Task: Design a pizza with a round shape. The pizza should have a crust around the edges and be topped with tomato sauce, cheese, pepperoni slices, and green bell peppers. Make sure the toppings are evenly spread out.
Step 247:
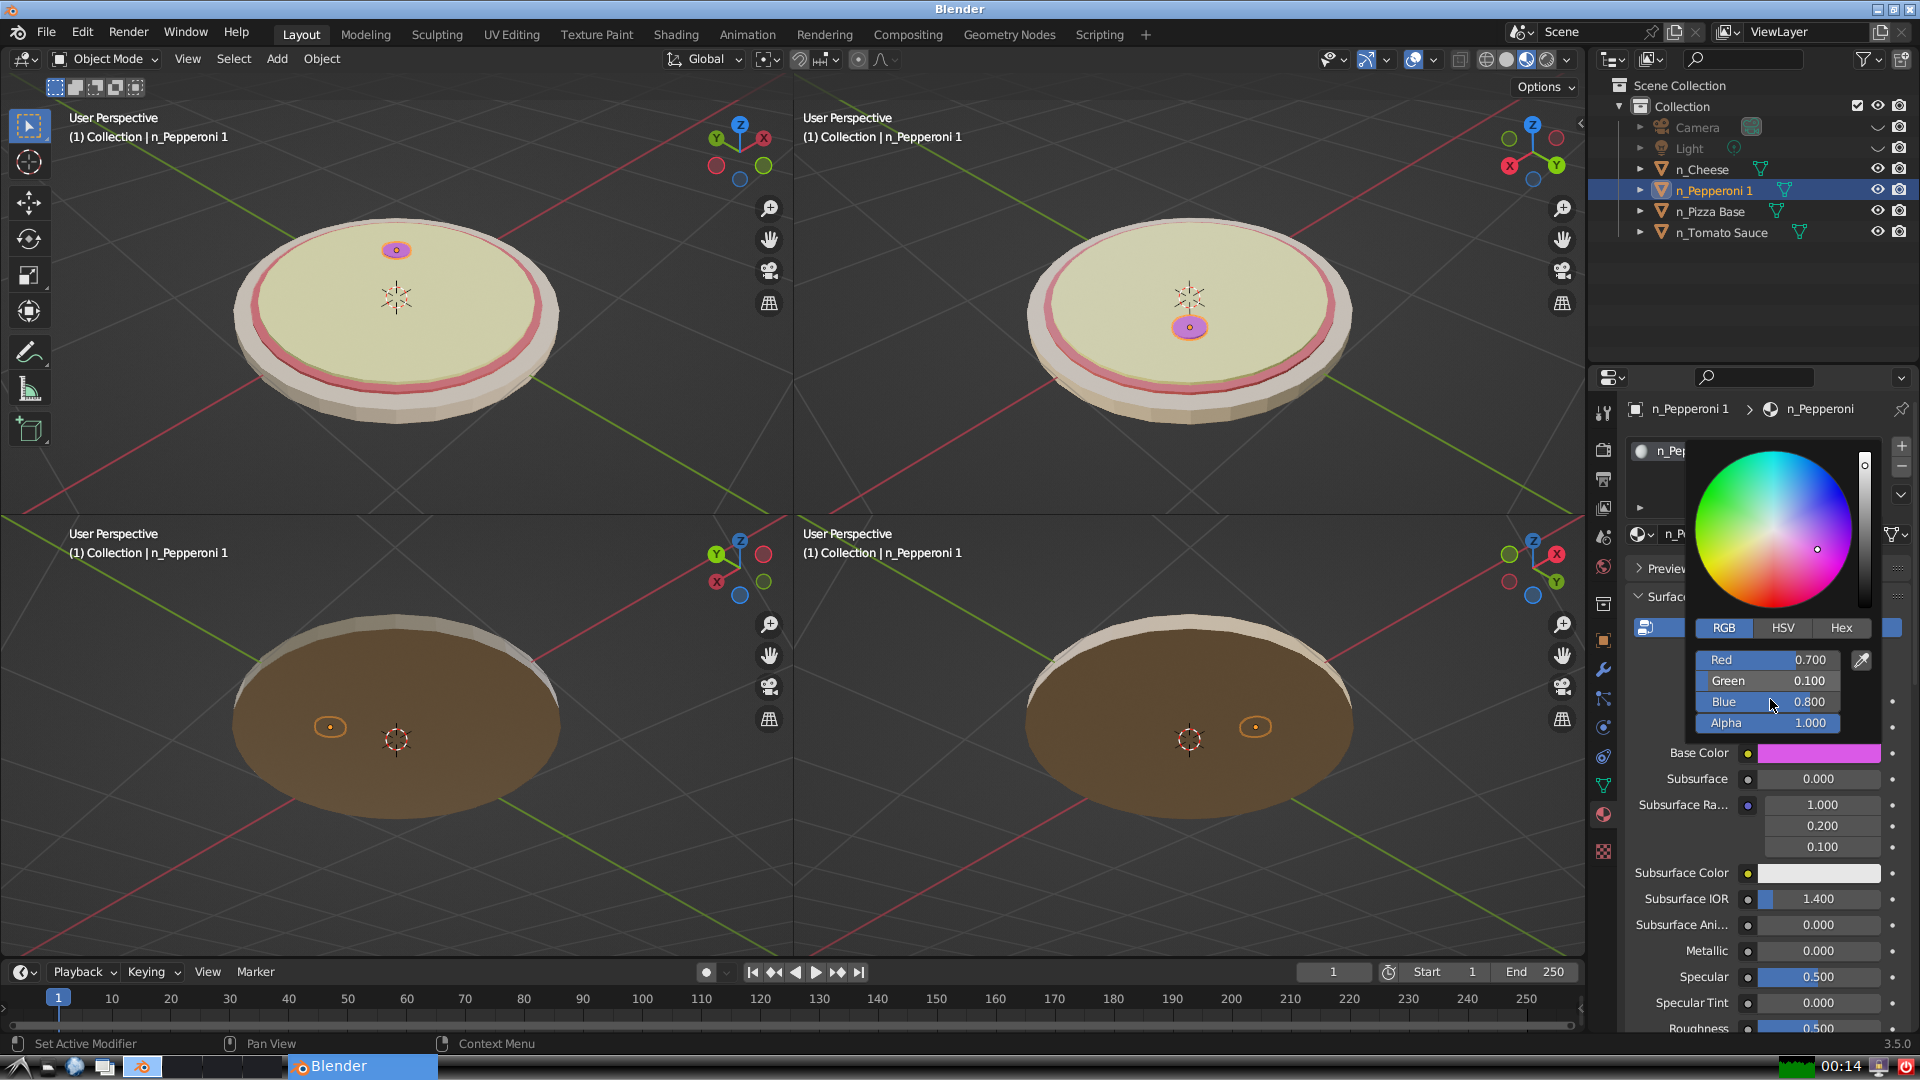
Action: click: no